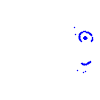
Particle: proton